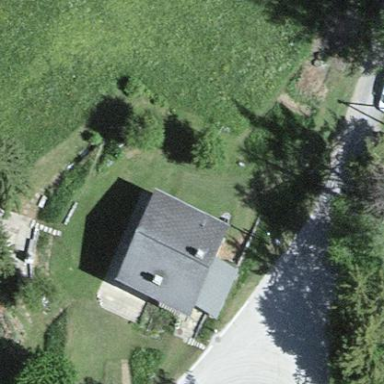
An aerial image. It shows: Simple and straightforward house.